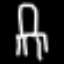
Label: chair